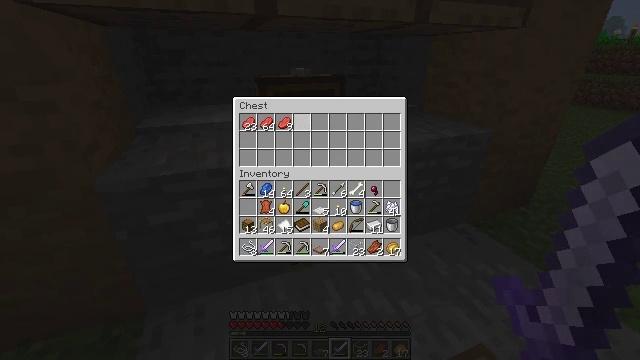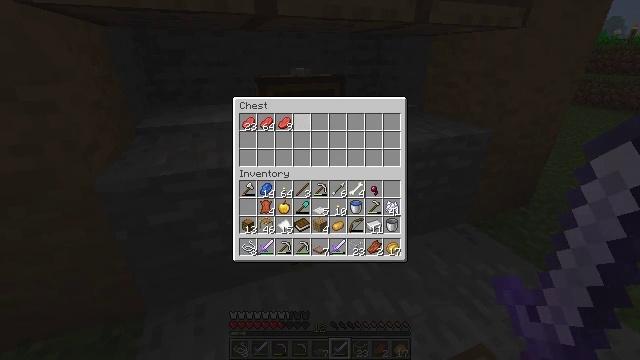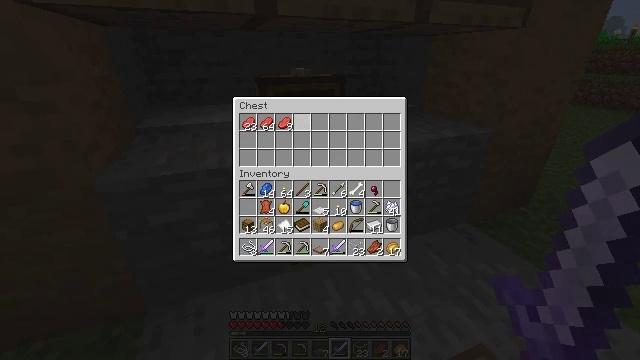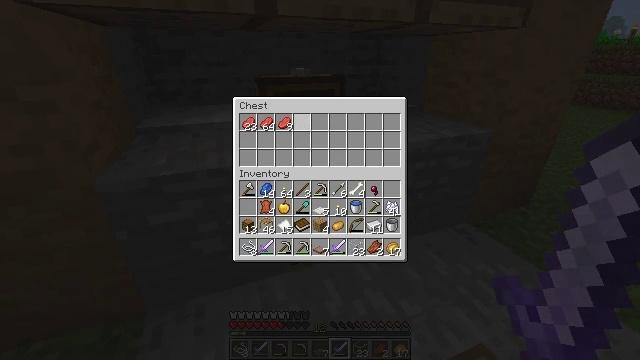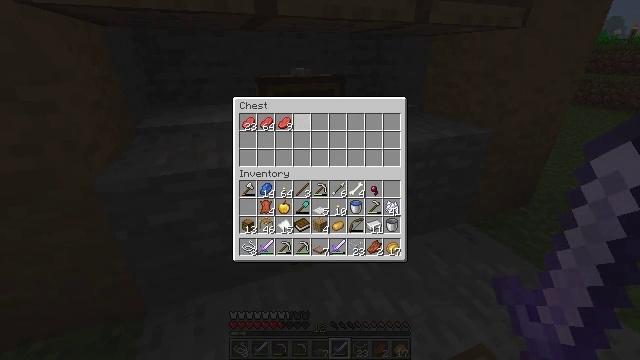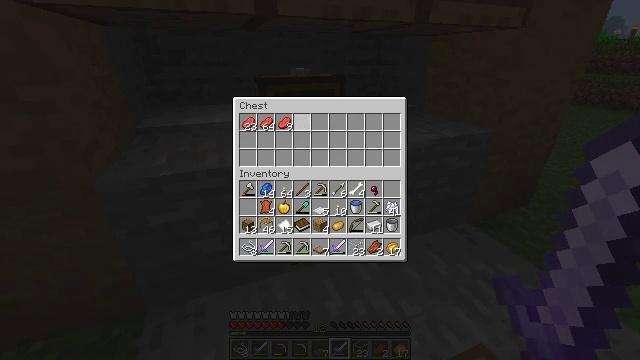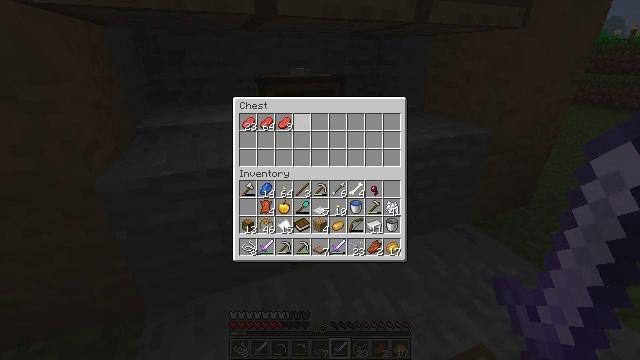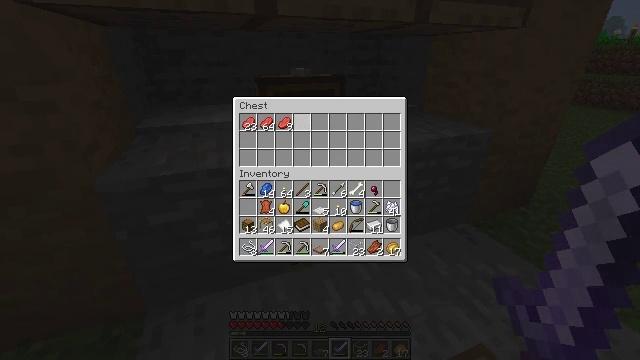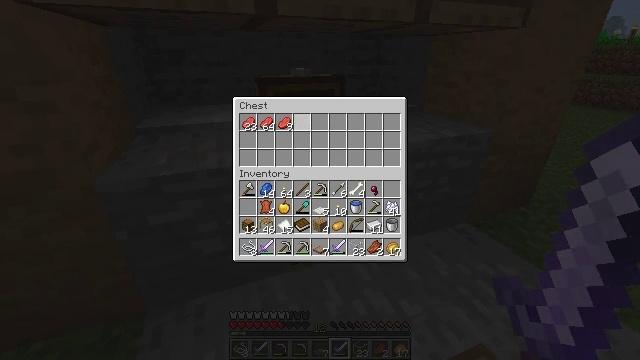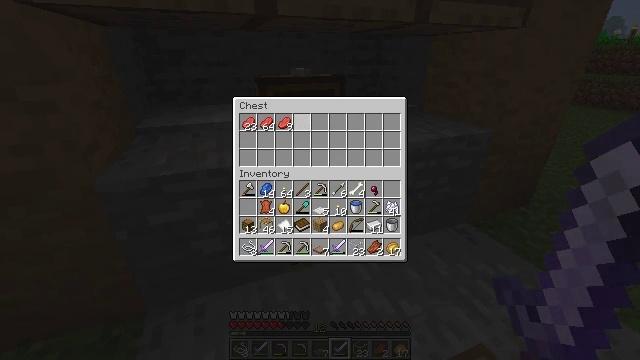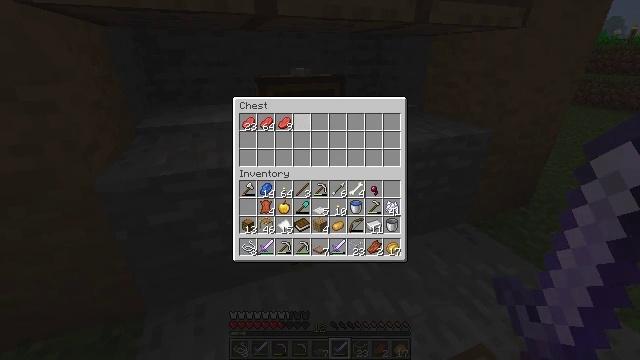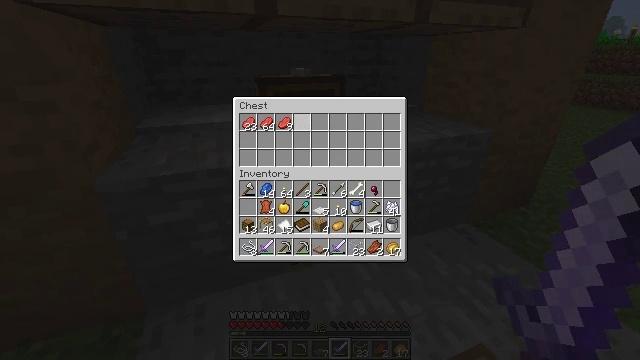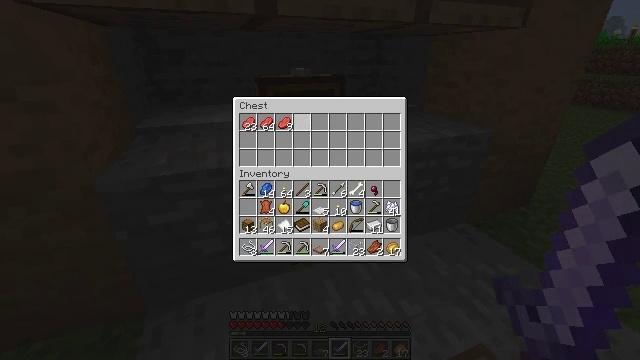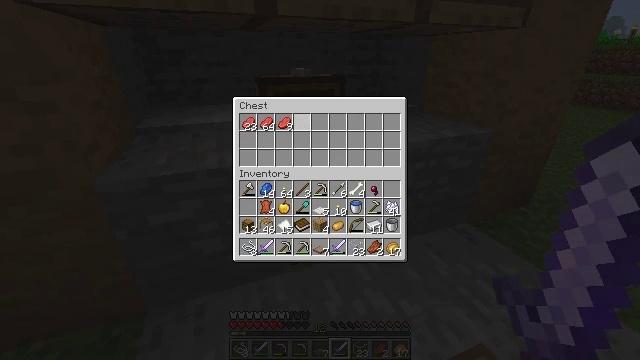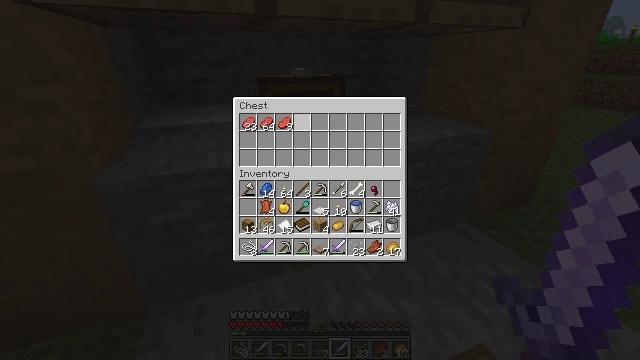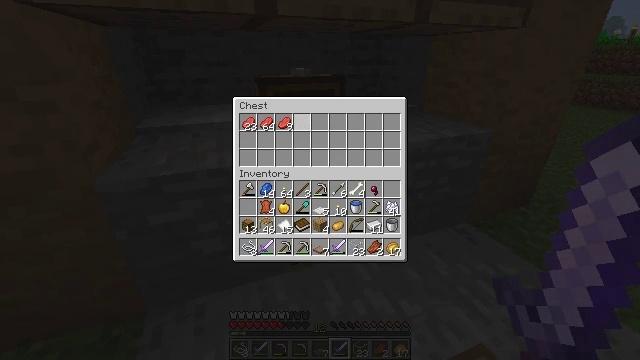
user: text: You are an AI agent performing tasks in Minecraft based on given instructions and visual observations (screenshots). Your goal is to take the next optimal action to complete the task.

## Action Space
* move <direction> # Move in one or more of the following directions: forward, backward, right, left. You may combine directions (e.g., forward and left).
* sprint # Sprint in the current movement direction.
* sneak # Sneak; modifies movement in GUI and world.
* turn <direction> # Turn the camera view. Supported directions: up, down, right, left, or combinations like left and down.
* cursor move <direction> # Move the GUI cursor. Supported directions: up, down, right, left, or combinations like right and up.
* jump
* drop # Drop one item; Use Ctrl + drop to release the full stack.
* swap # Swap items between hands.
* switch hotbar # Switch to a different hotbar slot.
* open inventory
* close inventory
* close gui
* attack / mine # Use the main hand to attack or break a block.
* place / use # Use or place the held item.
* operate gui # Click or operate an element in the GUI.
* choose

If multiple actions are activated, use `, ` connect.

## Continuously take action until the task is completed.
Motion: motion action
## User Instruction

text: Assemble paper and leather to create a book on the crafting table.
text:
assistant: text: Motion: no_op
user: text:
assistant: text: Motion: no_op
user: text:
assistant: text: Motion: no_op
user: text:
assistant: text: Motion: no_op
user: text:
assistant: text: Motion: no_op
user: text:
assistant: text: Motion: no_op
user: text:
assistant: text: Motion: no_op
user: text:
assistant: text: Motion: no_op
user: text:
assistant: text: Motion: no_op
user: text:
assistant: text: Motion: no_op
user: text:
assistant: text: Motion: no_op
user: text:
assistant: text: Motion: no_op
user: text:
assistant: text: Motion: no_op
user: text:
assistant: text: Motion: no_op
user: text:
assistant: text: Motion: no_op
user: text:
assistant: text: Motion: no_op
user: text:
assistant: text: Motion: no_op
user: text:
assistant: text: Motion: no_op
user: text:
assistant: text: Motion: no_op
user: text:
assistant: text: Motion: no_op
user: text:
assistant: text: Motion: no_op
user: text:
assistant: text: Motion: no_op
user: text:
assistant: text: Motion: no_op
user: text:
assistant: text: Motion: no_op
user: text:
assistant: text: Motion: no_op
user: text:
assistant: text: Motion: no_op
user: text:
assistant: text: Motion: no_op
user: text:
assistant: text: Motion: no_op
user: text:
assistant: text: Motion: no_op
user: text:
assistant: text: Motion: no_op